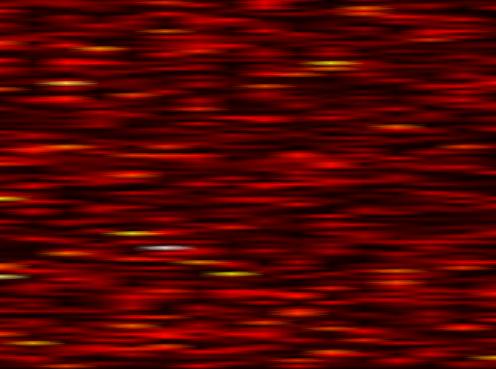
Label: WOLA